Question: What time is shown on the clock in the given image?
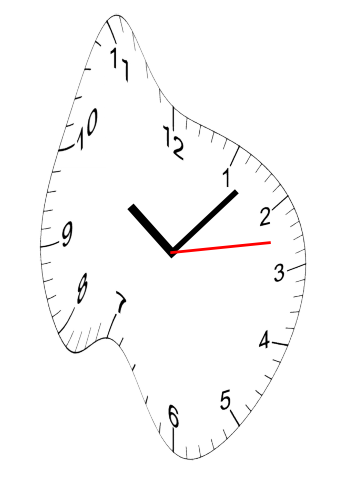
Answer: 10:07:13